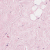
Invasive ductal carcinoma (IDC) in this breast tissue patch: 0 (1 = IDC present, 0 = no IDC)